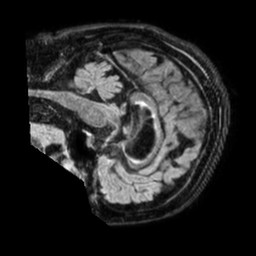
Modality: FLAIR
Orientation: sagittal
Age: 75
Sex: female
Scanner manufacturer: philips
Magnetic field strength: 1.5 T
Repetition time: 4.8 s
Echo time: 0.3363 s